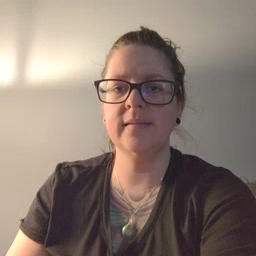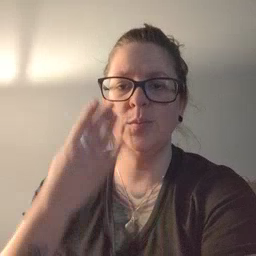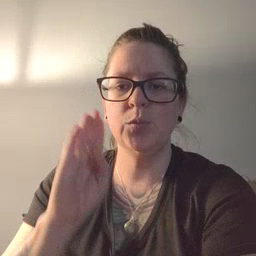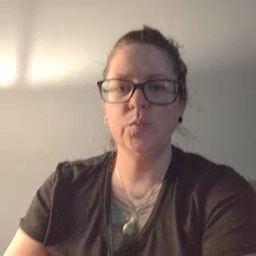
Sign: blue